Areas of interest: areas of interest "Sport and cultural"
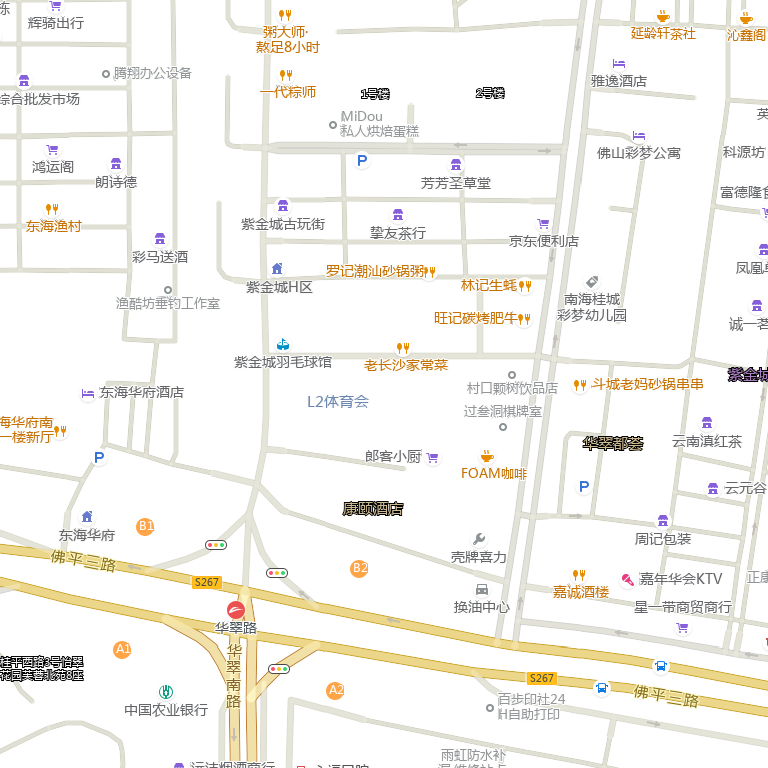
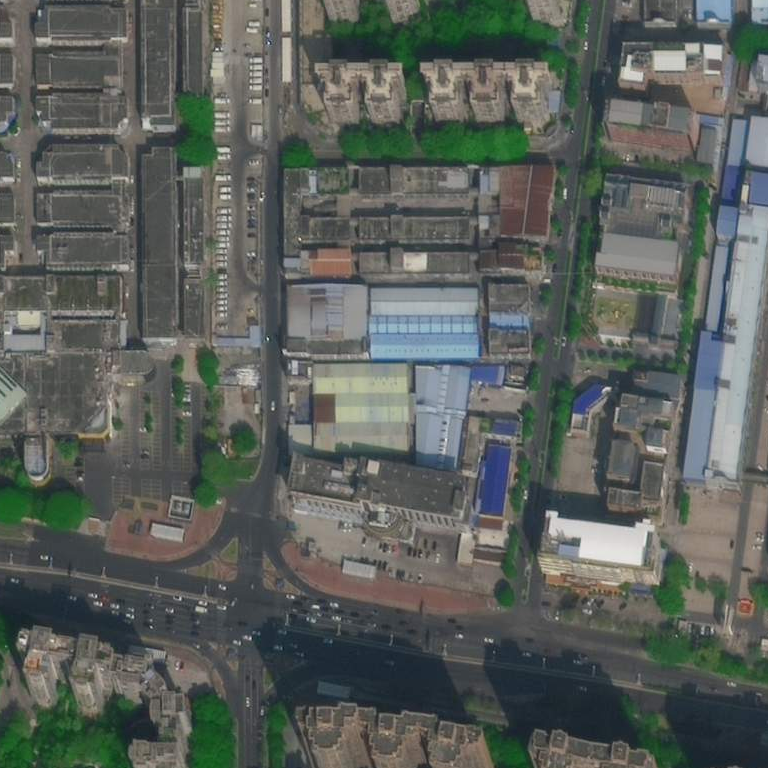